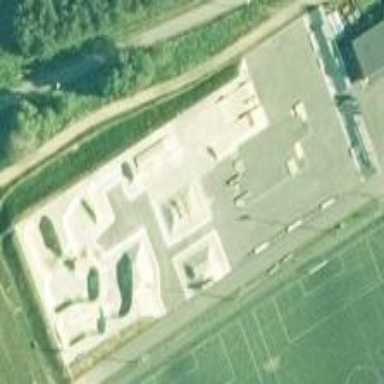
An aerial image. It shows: Concrete pitch for leisure land.